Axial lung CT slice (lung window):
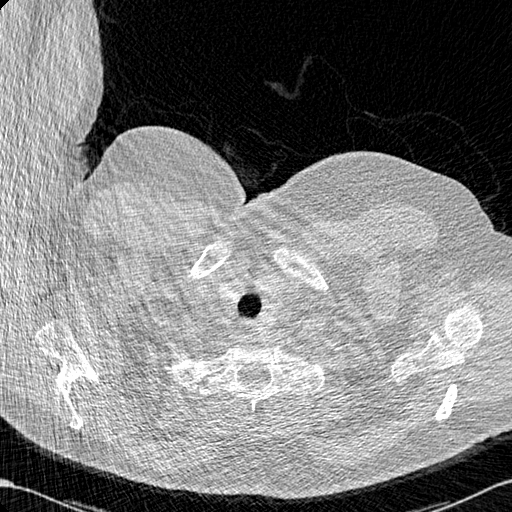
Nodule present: no